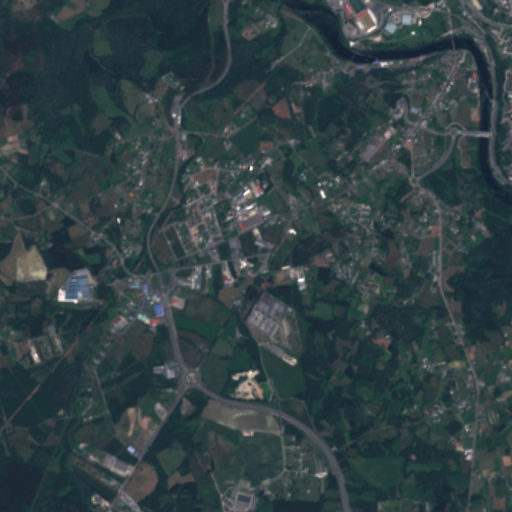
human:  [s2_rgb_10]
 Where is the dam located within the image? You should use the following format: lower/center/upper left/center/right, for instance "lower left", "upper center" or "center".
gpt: The dam is located in the upper right of the image.
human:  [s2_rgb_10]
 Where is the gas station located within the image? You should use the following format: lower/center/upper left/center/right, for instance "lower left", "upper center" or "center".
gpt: The gas station is located in the lower right of the image.
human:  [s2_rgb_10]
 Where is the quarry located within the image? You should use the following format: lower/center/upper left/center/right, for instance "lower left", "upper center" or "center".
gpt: The quarry is located in the lower center of the image.
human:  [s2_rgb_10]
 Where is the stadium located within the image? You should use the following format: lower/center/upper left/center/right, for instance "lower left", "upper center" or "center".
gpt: The stadium is located in the upper right of the image.
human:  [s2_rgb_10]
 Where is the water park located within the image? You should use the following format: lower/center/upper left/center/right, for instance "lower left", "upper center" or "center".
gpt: The water park is located in the upper right of the image.
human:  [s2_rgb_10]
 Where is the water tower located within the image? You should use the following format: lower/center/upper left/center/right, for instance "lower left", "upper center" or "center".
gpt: The water tower is located in the lower center of the image.
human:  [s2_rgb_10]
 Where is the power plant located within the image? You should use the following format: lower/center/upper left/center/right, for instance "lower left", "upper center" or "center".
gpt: There is no power plant in the image.